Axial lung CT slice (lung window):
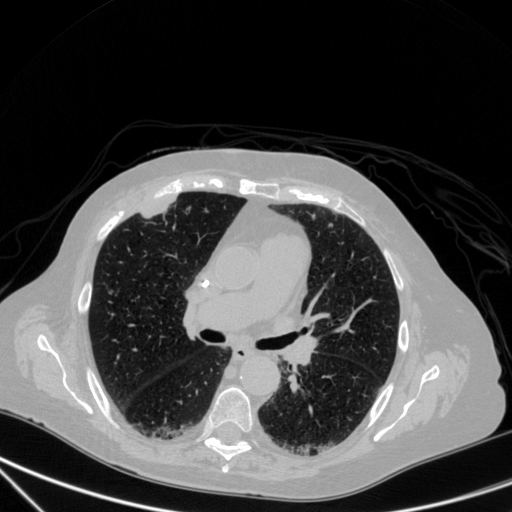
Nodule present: yes
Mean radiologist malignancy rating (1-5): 4